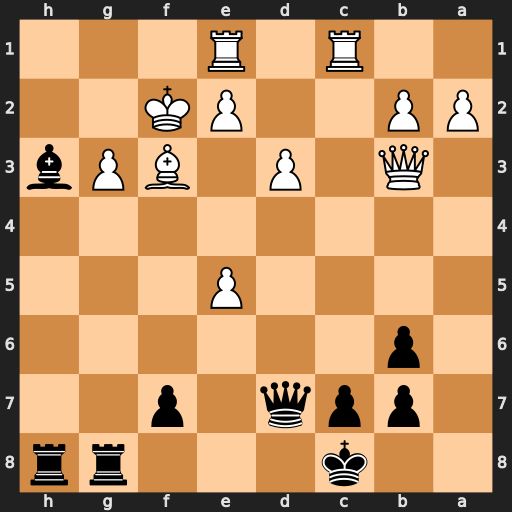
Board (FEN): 2k3rr/1ppq1p2/1p6/4P3/8/1Q1P1BPb/PP2PK2/2R1R3
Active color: b
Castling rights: -
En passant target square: -
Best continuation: Qd4+ e3 Qxe5